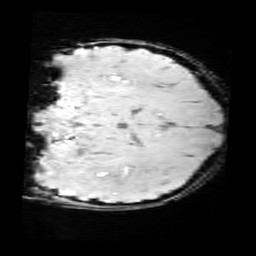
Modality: SWI
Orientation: coronal
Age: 11
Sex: male
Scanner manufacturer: siemens
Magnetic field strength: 3 T
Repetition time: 0.027 s
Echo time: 0.02 s